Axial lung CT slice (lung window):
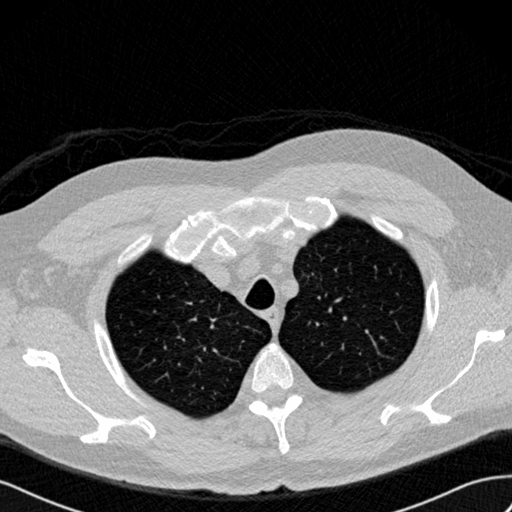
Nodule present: no